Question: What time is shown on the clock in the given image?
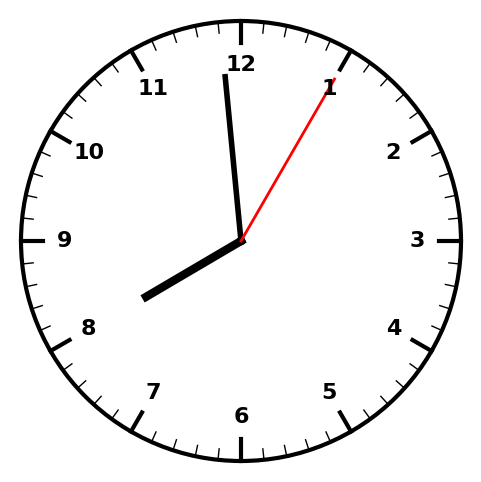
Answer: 07:59:05